Field crop: tomato
Growth stage: 1
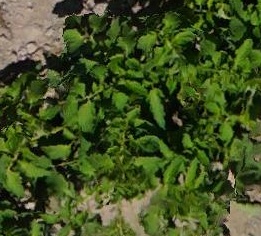
Species: tomato